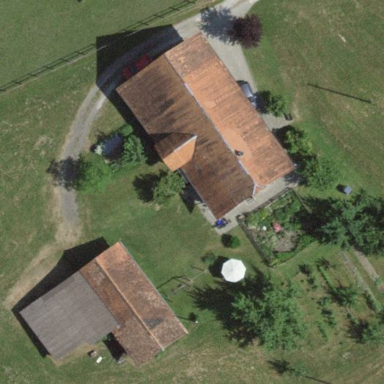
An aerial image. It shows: Farmyard area.